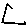
Label: triangle